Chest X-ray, PA view. Patient: 44 years old, sex M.
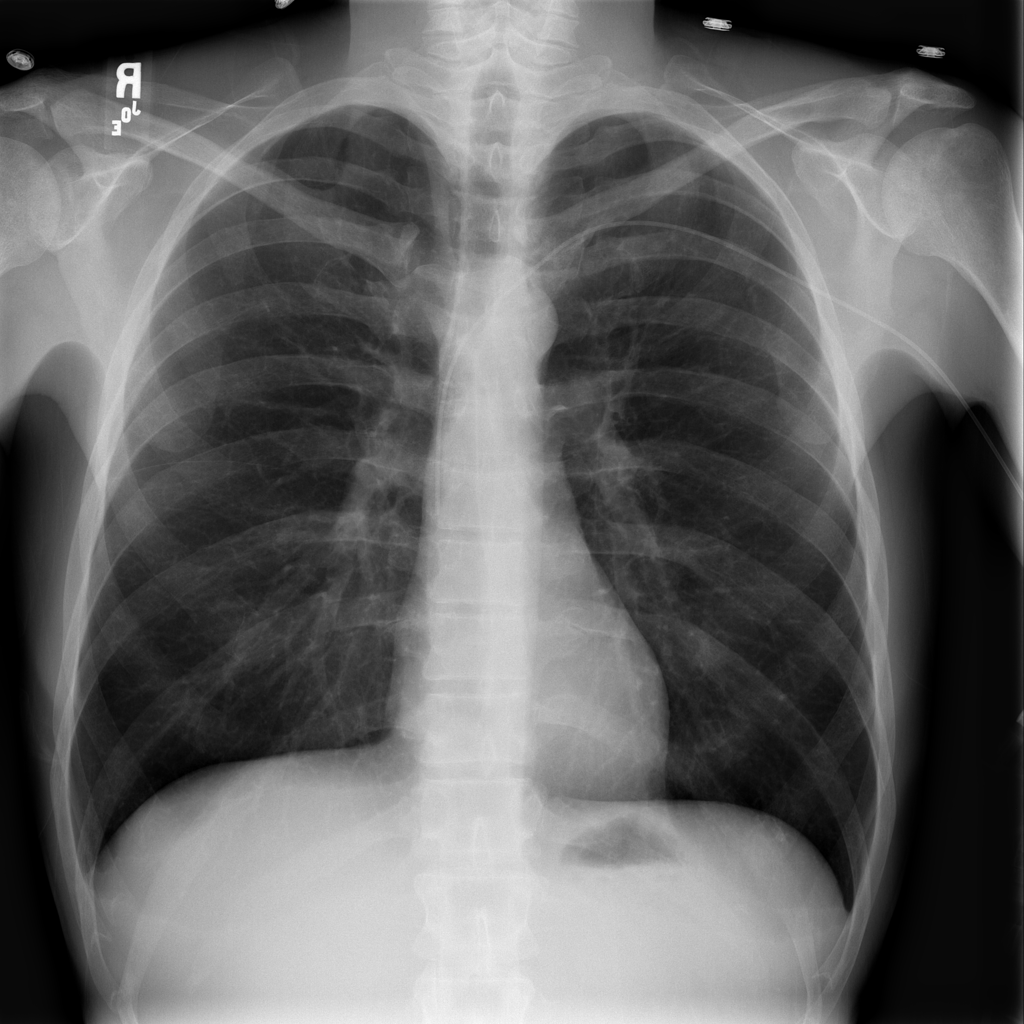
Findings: No Finding